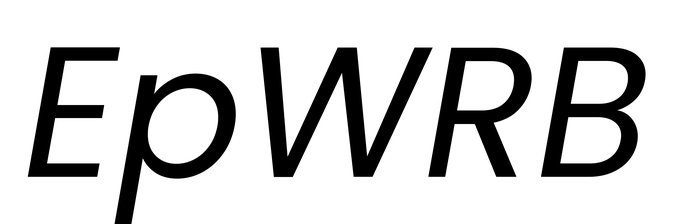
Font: Poppins-Italic